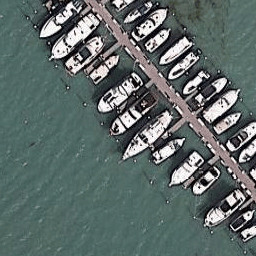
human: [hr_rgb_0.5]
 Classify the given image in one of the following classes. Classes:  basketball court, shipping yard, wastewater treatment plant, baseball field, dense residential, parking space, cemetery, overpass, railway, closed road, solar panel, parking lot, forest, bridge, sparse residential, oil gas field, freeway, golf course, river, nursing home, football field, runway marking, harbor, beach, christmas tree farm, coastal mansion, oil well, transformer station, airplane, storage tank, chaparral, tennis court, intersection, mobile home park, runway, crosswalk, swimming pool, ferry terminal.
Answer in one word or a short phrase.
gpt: harbor